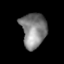
Tissue: lung
Cell type: T cells
Senescence score: 0.1365
Nuclear area (px): 855
Mean DAPI intensity: 129.301